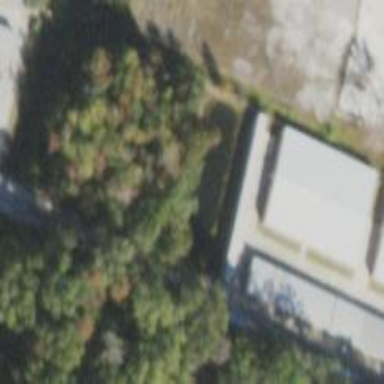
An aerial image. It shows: Storage rental shop located in building.